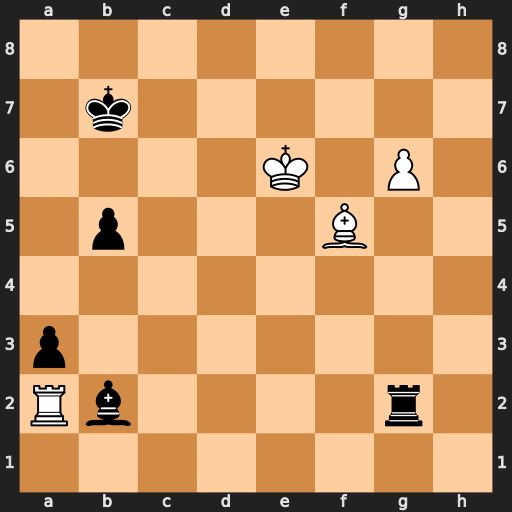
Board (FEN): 8/1k6/4K1P1/1p3B2/8/p7/Rb4r1/8
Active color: w
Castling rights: -
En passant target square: -
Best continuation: Be4+ Ka6 Bxg2